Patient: sex M, age 54
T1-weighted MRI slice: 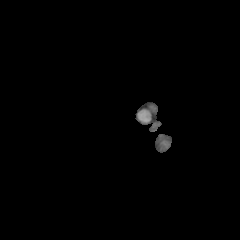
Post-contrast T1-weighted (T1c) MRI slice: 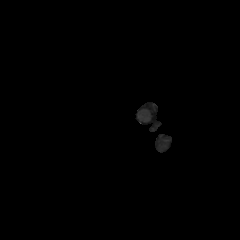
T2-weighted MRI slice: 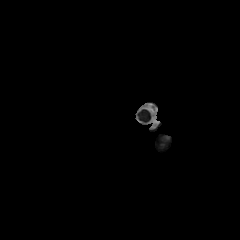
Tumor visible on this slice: no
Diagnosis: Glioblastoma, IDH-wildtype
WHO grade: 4